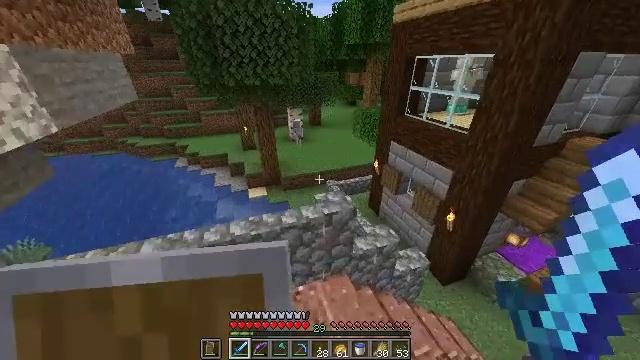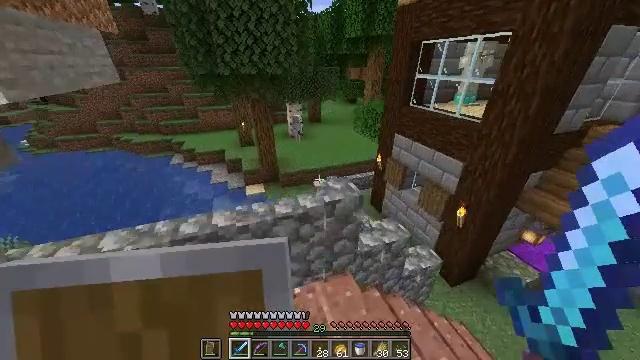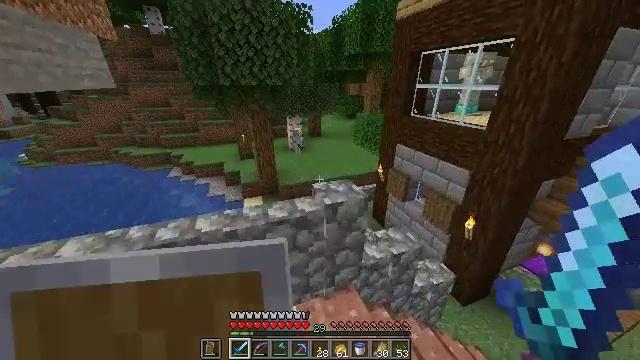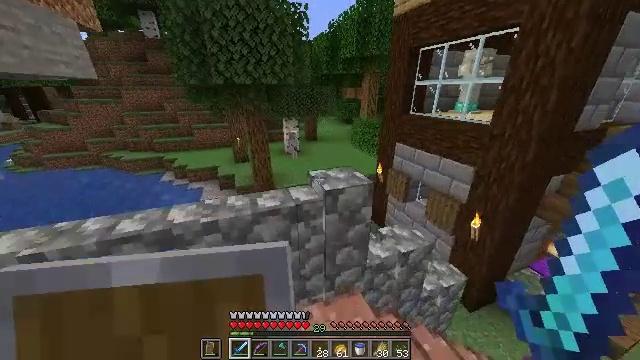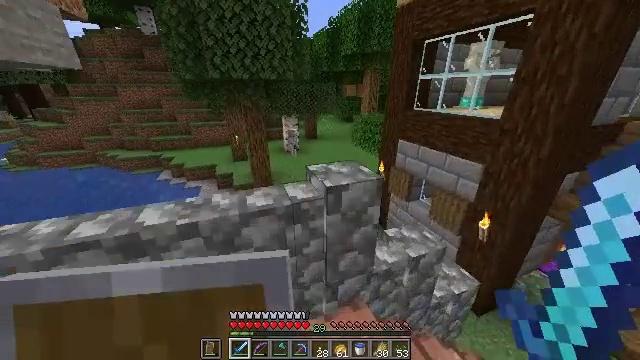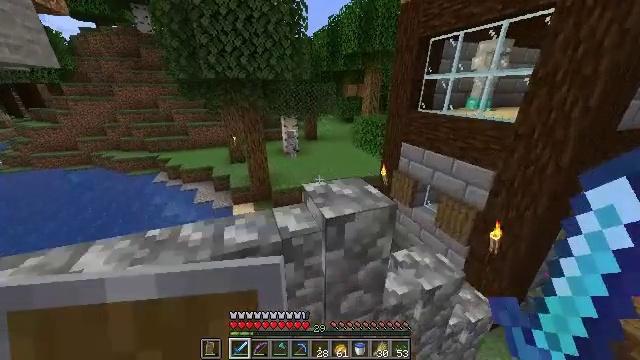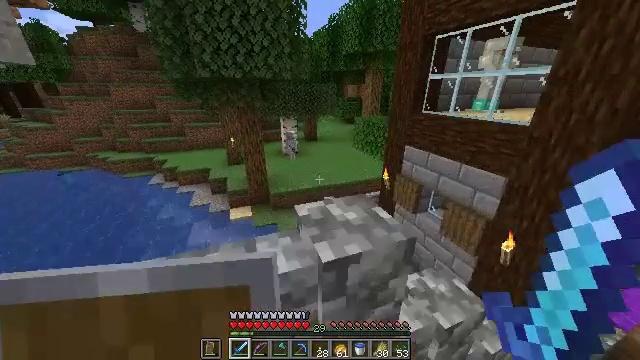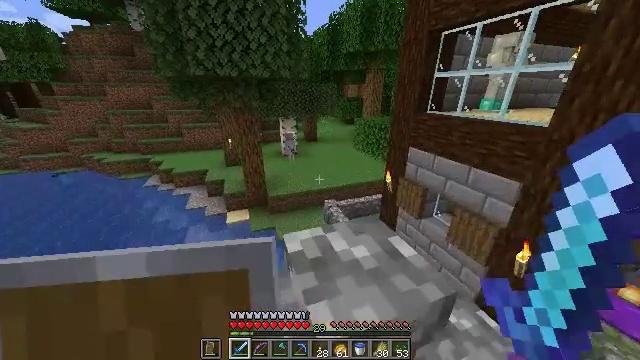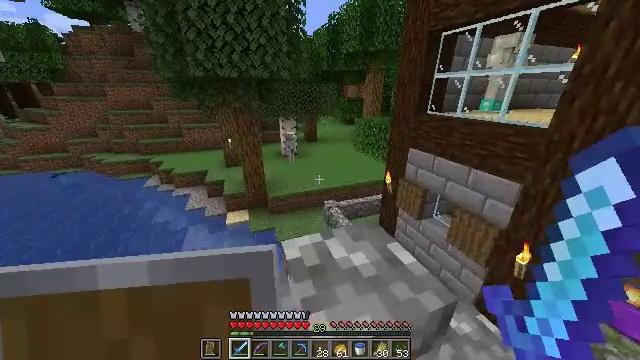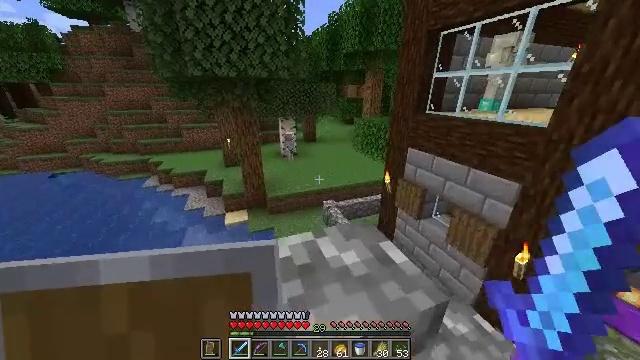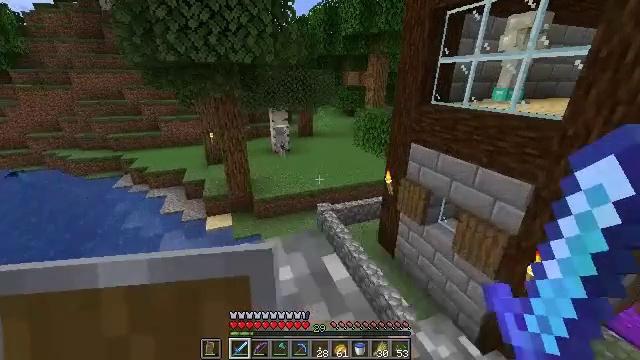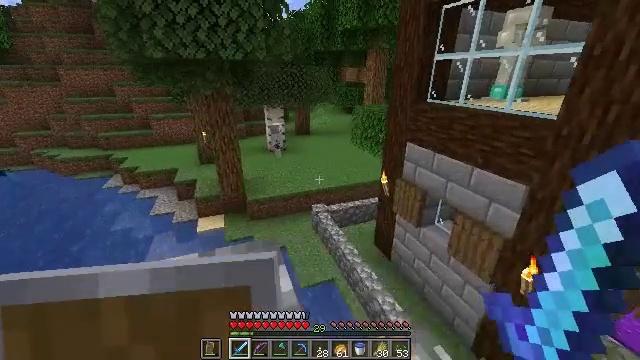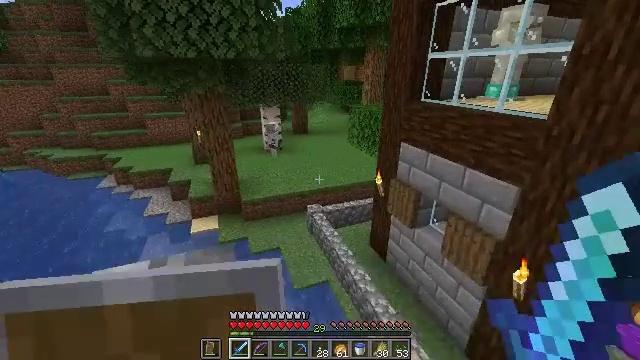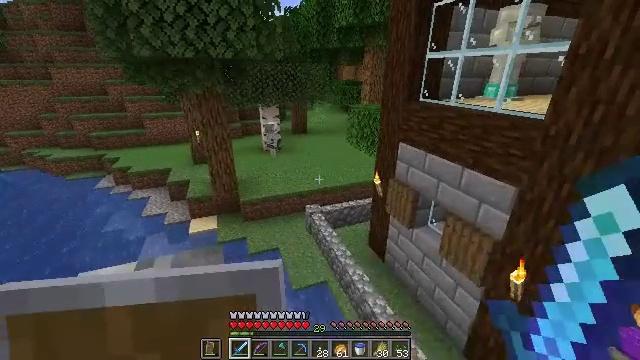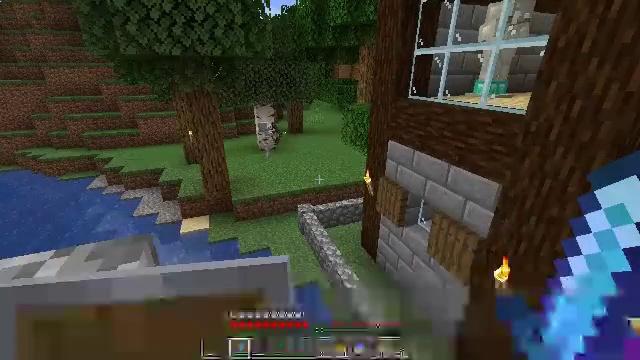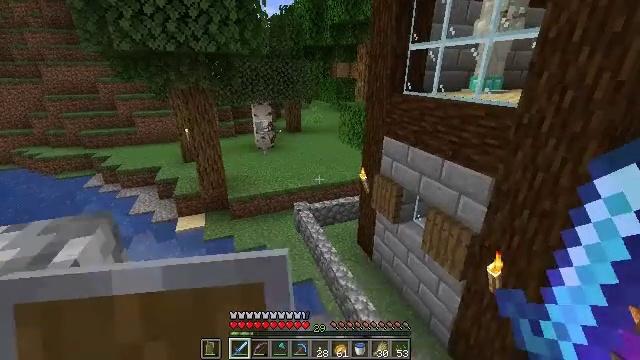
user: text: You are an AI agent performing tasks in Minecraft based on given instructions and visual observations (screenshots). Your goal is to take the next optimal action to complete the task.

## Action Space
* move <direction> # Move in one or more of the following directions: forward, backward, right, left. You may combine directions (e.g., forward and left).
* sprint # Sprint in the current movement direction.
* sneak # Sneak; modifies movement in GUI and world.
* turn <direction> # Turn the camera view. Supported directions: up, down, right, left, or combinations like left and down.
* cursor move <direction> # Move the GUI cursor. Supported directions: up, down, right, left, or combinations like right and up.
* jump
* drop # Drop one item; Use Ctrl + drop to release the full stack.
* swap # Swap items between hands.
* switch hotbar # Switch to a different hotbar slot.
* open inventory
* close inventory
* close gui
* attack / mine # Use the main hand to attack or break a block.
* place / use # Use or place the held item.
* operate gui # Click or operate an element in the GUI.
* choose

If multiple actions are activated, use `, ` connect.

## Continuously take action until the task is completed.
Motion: motion action
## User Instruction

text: Combine wheat to craft a hay block.
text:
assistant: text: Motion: move forward
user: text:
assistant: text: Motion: move forward, turn up
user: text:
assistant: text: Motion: move forward, turn up
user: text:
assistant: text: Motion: move forward
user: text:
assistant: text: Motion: move forward
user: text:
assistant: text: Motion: move forward
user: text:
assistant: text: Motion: move forward
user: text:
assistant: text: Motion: no_op
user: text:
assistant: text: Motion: move right
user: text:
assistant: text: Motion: move right
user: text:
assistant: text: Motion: move right
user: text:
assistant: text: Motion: move right
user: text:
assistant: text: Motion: move right
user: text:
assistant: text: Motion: move right
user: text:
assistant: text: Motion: move right
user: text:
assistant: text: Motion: move right
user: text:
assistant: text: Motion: move right
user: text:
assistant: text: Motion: move right
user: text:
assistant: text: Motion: move right
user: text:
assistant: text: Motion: move right
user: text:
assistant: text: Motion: move right
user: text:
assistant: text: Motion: move right, turn right and up
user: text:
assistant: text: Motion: move right, turn right and up
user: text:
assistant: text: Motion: move forward and move right, turn right and up
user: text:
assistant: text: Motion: move forward and move right, turn right and up
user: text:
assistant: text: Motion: move forward and move right, turn right
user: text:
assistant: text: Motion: move forward
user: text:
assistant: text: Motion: move forward, sprint
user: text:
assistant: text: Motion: move forward, sprint
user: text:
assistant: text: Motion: move forward, sprint